Question: I am trying to create a table with a multiline string, but the string is not formatted correctly by my table. Here is the jsx:
'''
<td>
{arr.join('
')}
</td>
'''
And here is the corresponding html:
'''
<td data-reactid=".xyz">Line 1
Line 2
Line 3
Line 4</td>
'''
But in the browser it looks like:

What's going on and how do I get my newlines to appear?
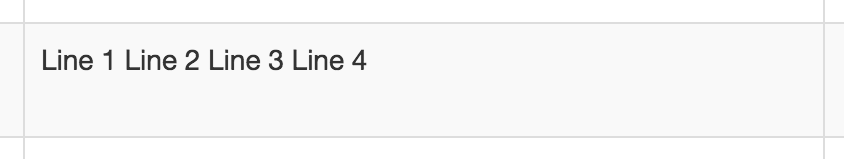
Answer: You've got a few options:
1) Use a block level element such as 'div' or a 'p' and wrap each line.
'''
var TextLines = React.createClass({
render: function() {
var lines = this.props.lines;
var formatted = lines.map(function(line) {
return (<p>{line}</p>);
});
return (<div>{ formatted }</div>);
}
});
var lines = ['line 1', 'line 2', 'line 3'];
React.render(<TextLines lines={ lines }/>,
document.getElementById('container'));
'''
2) Use a span with a 'br' element:
'''
var TextLines = React.createClass({
render: function() {
var lines = this.props.lines;
var br = lines.map(function(line) {
return (<span>{line}<br/></span>);
});
return (<div>{ br }</div>);
}
});
var lines = ['line 1', 'line 2', 'line 3'];
React.render(<TextLines lines={ lines } />,
document.getElementById('container'));
'''
3) If you're certain there is no threat of XSS/hacks with the data, you could use <URL> with a 'br' for each line:
'''
var TextLines = React.createClass({
render: function() {
var lines = this.props.lines;
var content = {
__html: lines.join('<br />')
};
return (<div dangerouslySetInnerHTML={ content } />);
}
});
var lines = ['line 1', 'line 2', 'line 3'];
React.render(<TextLines lines={ lines } />,
document.getElementById('container'));
'''
The last one produces the least amount of HTML, but at a cost of potentially risky the security of the web page/user. I wouldn't use this one if the others work for you.